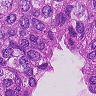
Metastatic tissue present: yes